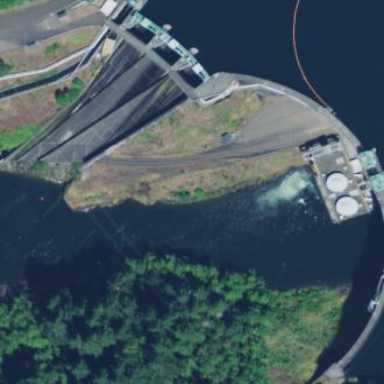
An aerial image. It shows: Dam across waterway.